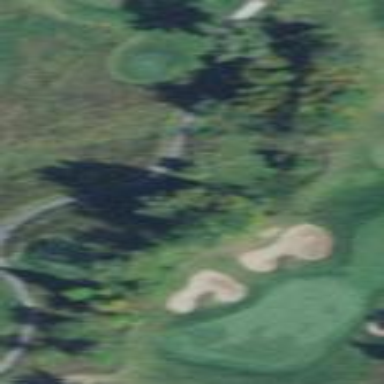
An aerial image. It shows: Rough area on grassy golf course.